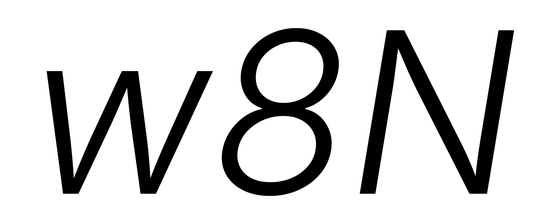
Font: Inter-Italic_Light_Italic